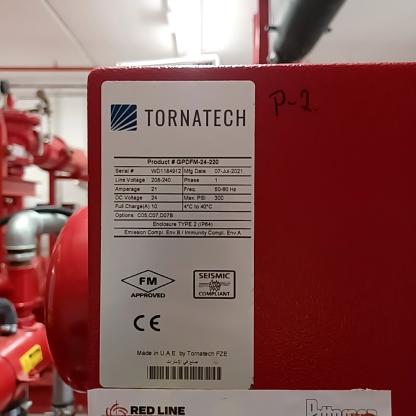
Klasa: tabliczka-znamionowa